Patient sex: M
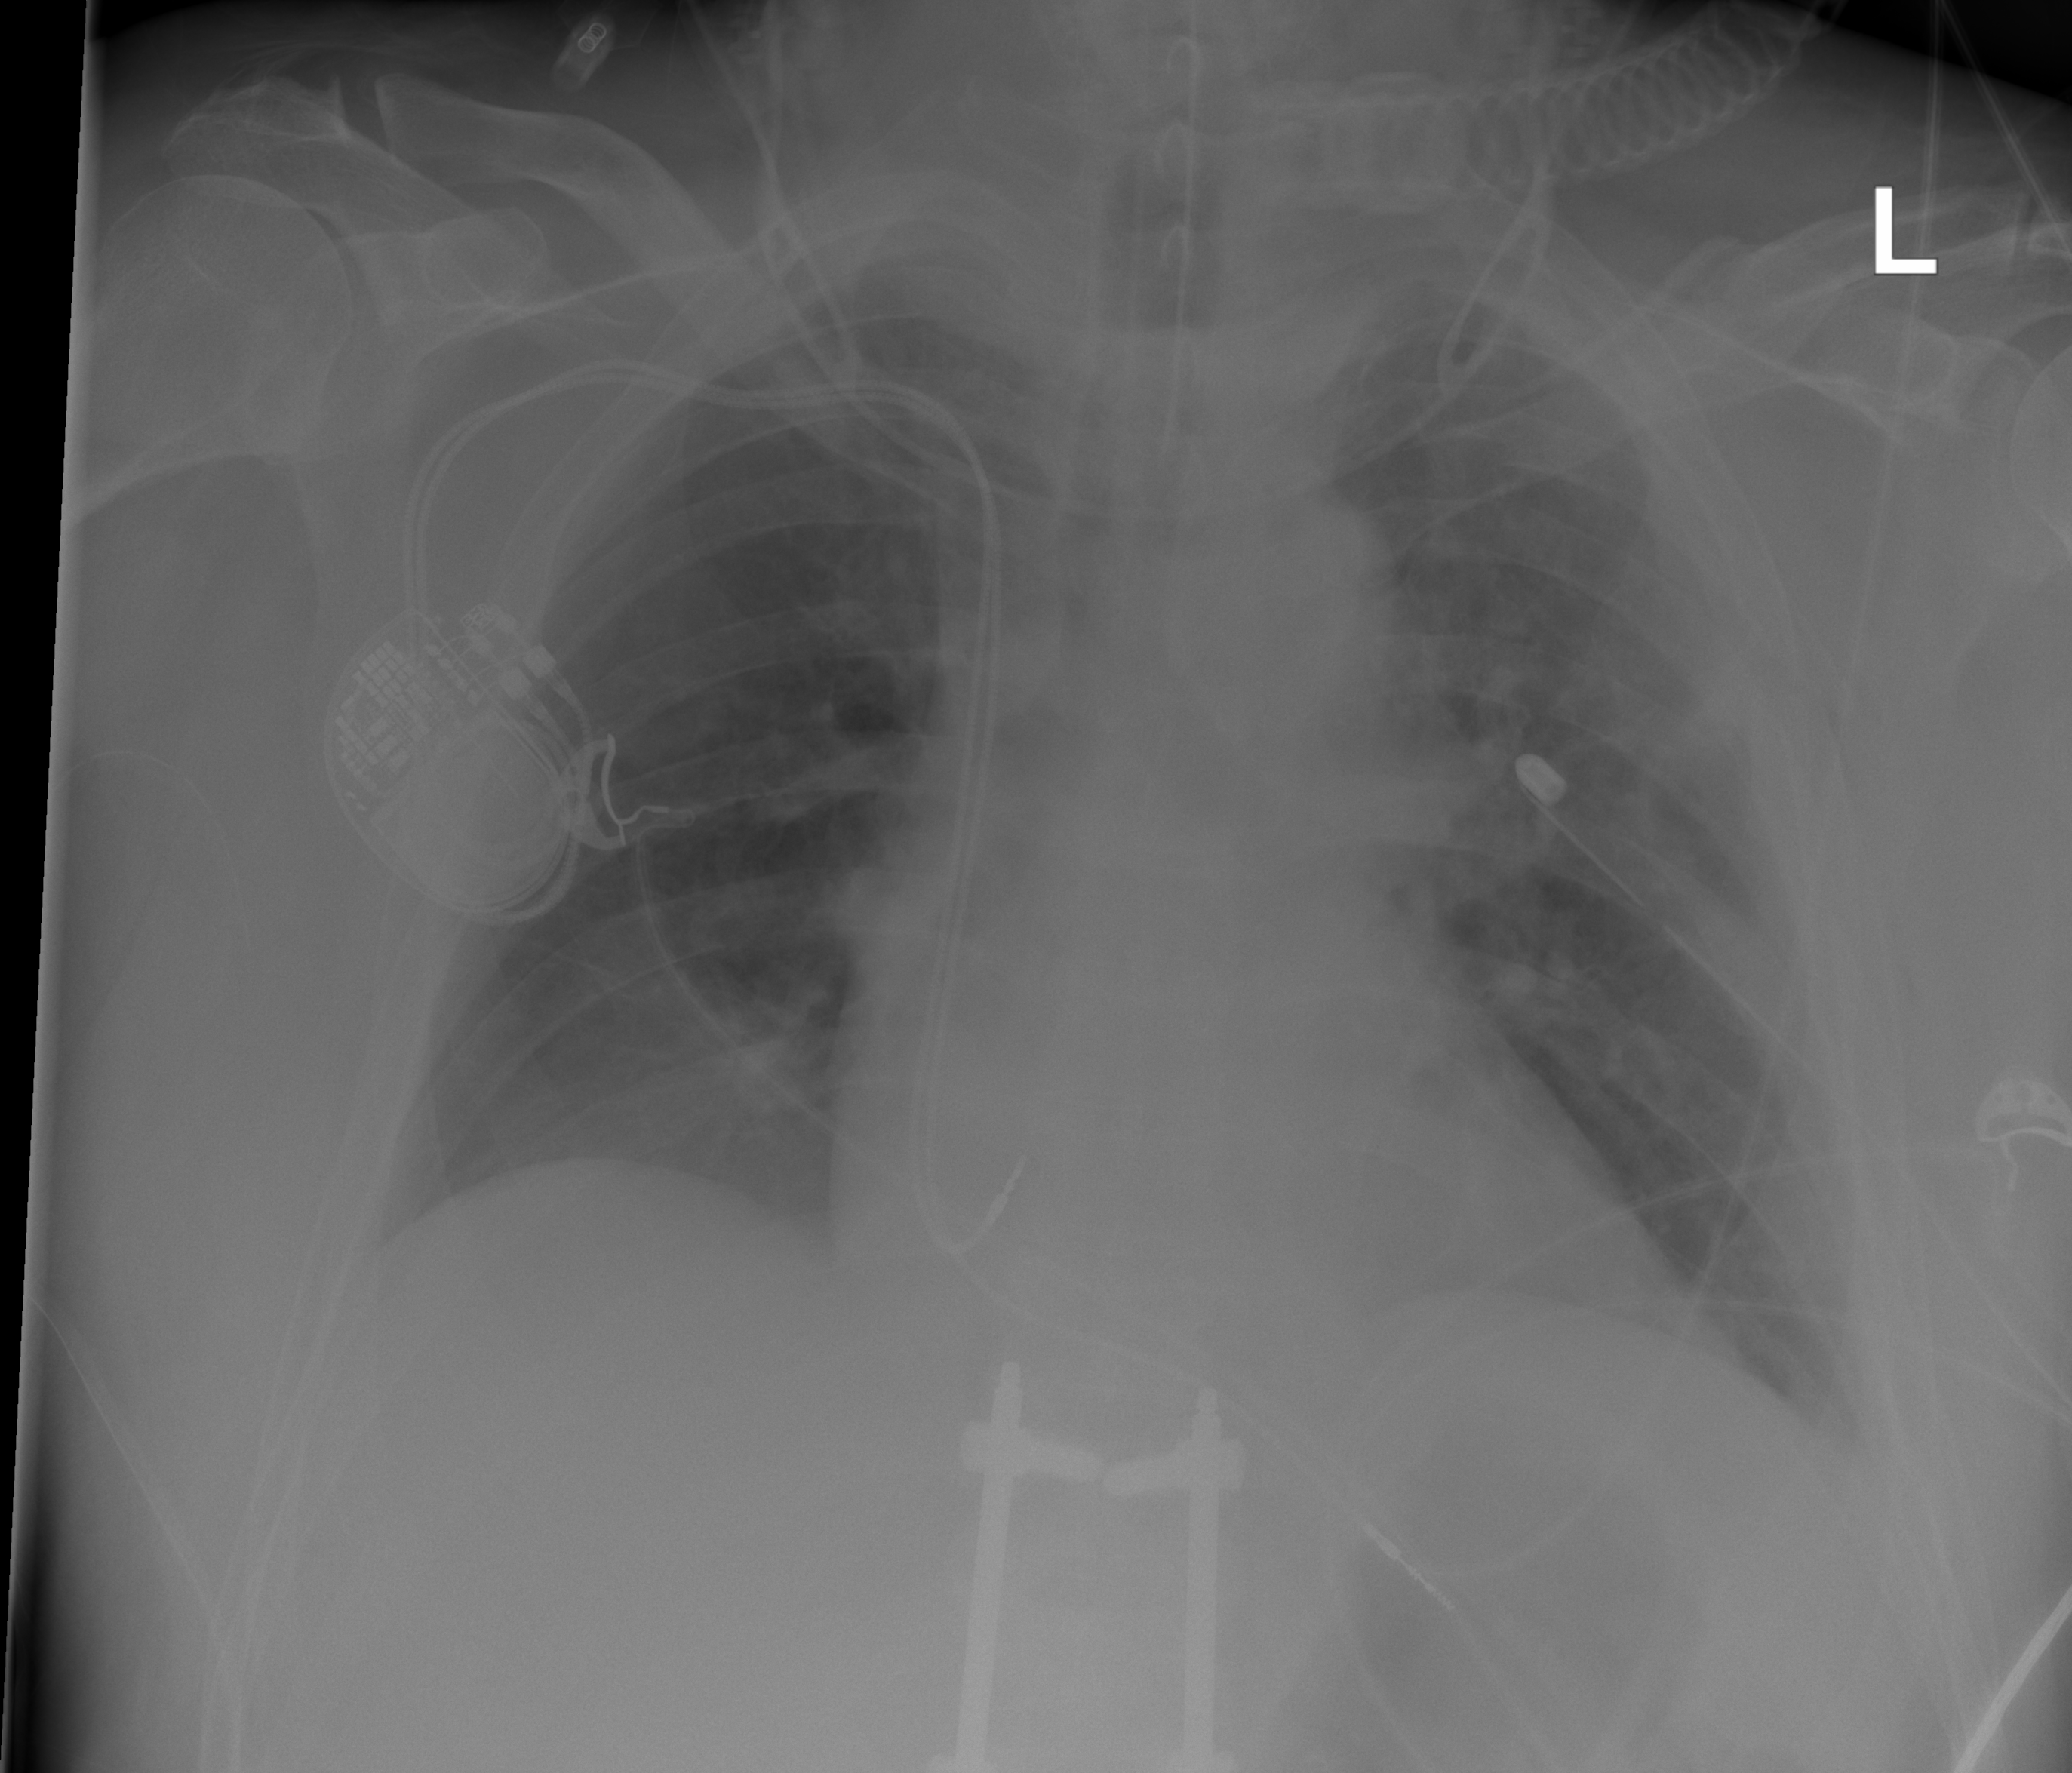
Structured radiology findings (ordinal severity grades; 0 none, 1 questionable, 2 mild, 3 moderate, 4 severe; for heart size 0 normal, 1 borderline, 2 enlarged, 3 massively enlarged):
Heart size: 2
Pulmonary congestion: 0
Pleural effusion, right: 0
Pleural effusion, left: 0
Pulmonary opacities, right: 0
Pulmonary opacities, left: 2
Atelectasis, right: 1
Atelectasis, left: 2